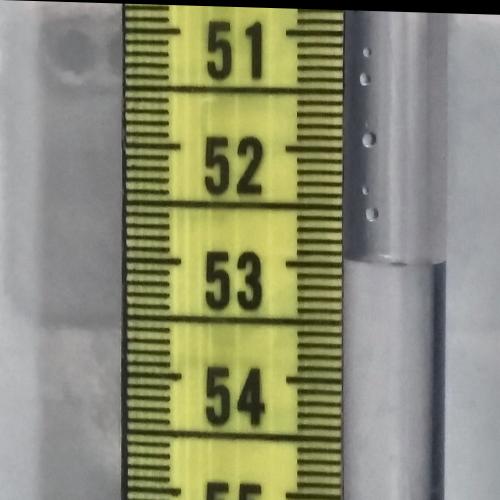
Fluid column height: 53.0 cm